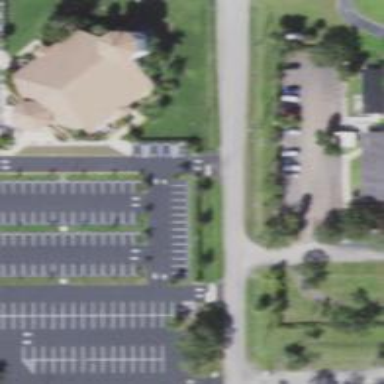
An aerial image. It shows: Parking space.